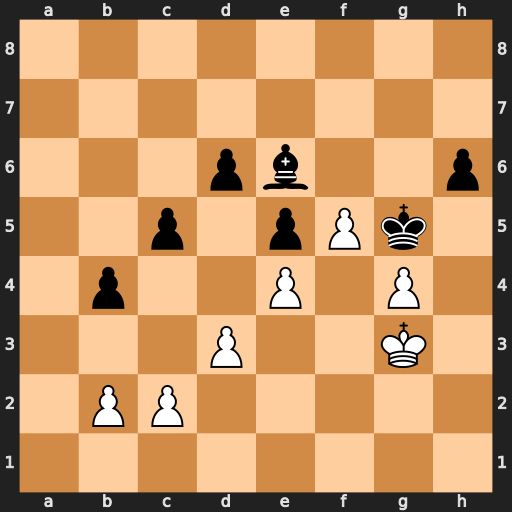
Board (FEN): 8/8/3pb2p/2p1pPk1/1p2P1P1/3P2K1/1PP5/8
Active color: w
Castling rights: -
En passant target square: -
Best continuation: fxe6 Kf6 Kh4 Kxe6 Kh5